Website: bh-photo
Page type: customer-info-address
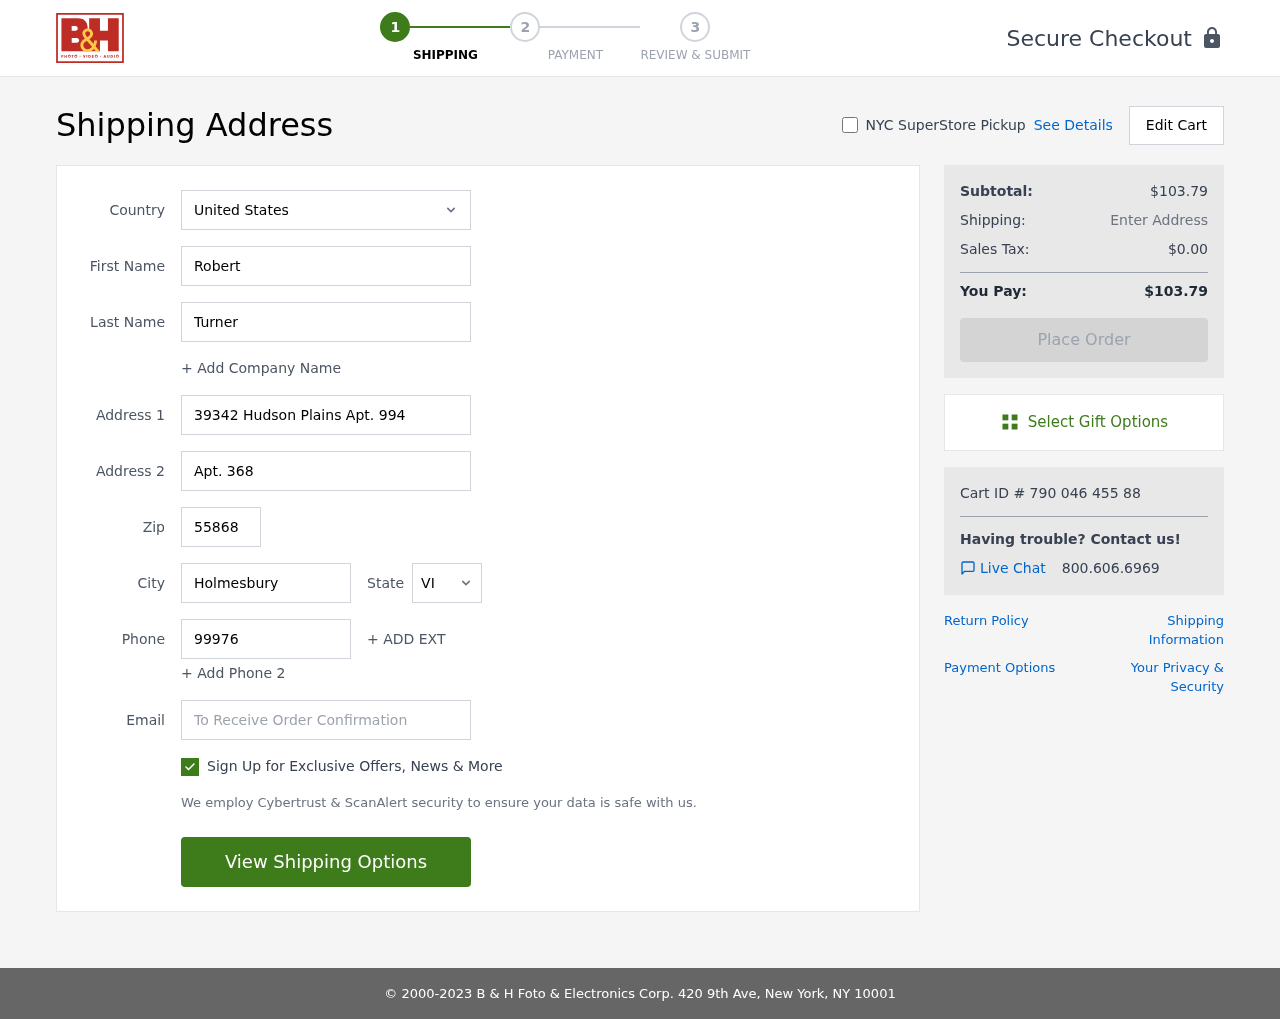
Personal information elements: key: PII_CITY
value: Holmesbury
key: PII_COUNTRY
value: United States
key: PII_EMAIL
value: robertturner@yahoo.com
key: PII_FIRSTNAME
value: Robert
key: PII_LASTNAME
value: Turner
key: PII_PHONE
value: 9997669092
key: PII_POSTCODE
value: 55868
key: PII_STATE_ABBR
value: VI
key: PII_STREET
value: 39342 Hudson Plains Apt. 994
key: PII_STREET2
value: Apt. 368
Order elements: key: ORDER_SUBTOTAL
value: $103.79
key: ORDER_TAX
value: $0.00
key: ORDER_TOTAL
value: $103.79
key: ORDER_ID
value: Cart ID # 790 046 455 88